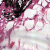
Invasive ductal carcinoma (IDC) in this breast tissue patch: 0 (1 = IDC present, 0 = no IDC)